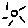
Label: sun